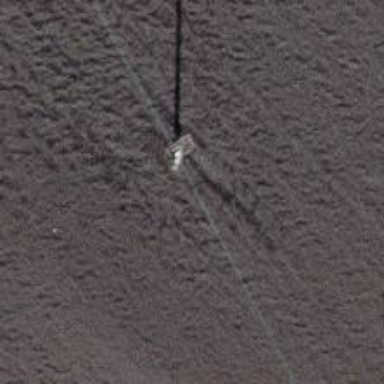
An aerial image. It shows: Power pole.